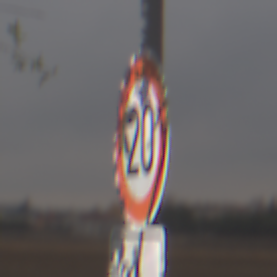
Verkehrszeichen: Geschwindigkeit20
Zusatzzeichen unten: HinweisDurchSinnbild18
Umgebung: Outdoor, RoadRail
Tageszeit: Midday
Wetter: Overcast
Licht: Natural
Jahreszeit: NotSpecified
Kontrast: LowContrast